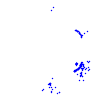
Particle: kaon